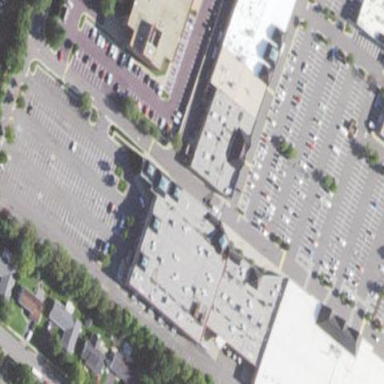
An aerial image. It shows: Retail building.